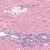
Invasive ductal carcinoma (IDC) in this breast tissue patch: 0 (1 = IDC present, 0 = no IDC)